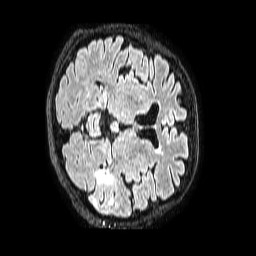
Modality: FLAIR
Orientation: axial
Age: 61
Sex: female
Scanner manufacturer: philips
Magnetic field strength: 1.5 T
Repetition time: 4.8 s
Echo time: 0.3 s